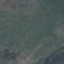
Land use / land cover: HerbaceousVegetation